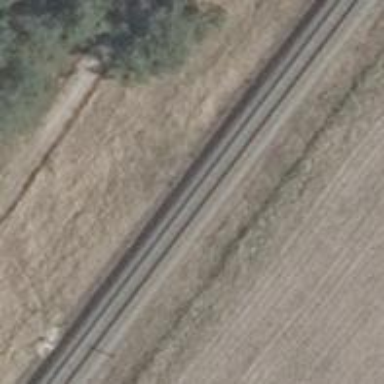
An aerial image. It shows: Railway track.